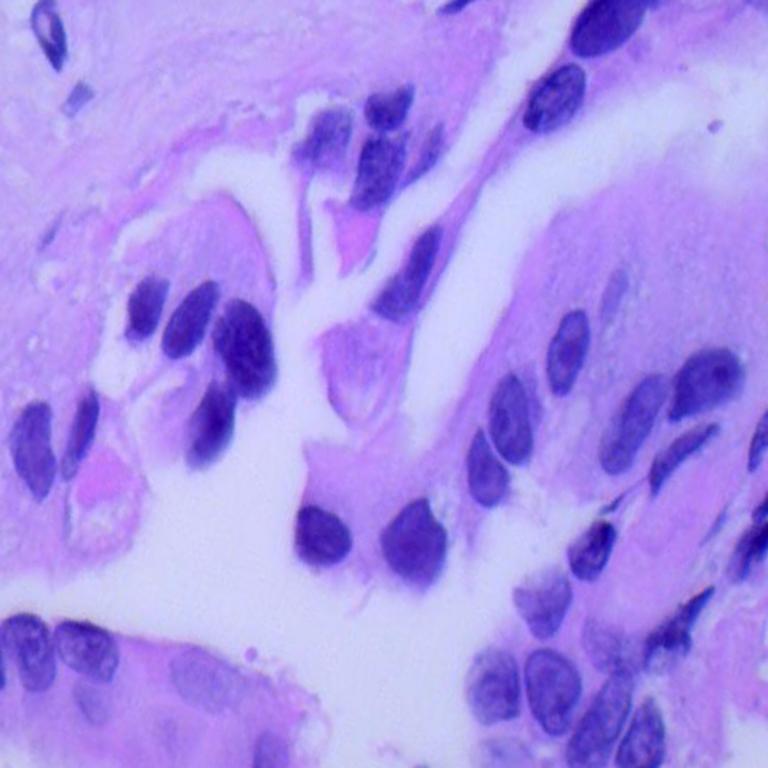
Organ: lung
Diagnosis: adenocarcinomas